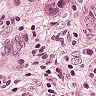
Metastatic tissue present: yes